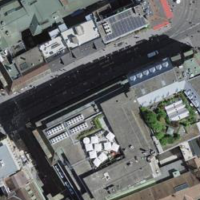
EUNIS habitat code: 54
Species observed at this site:
Columba livia